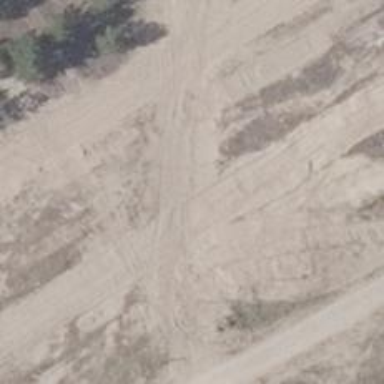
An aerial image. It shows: Sandy track with grade 4 tracktype.